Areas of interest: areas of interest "Commercial service"
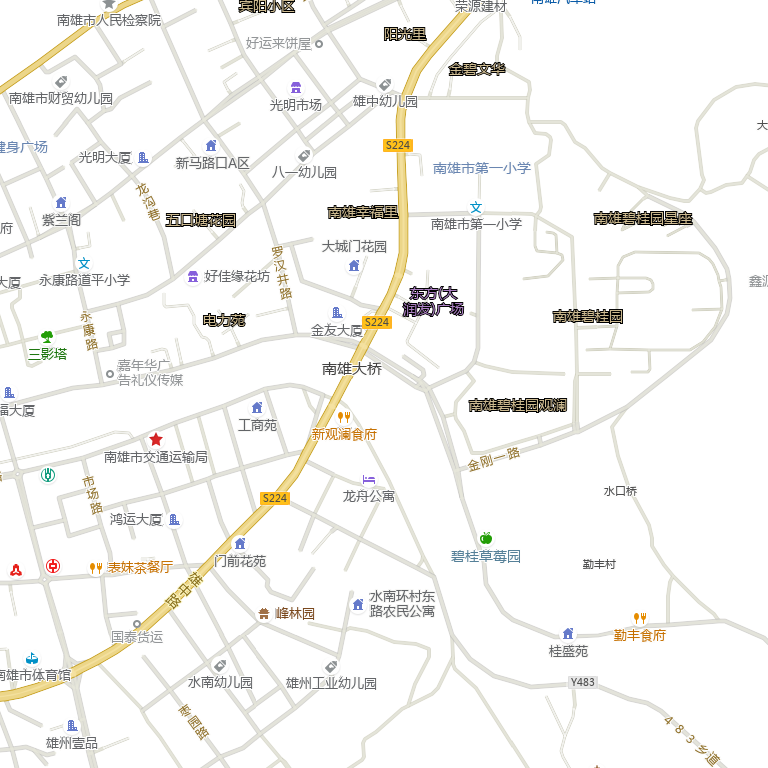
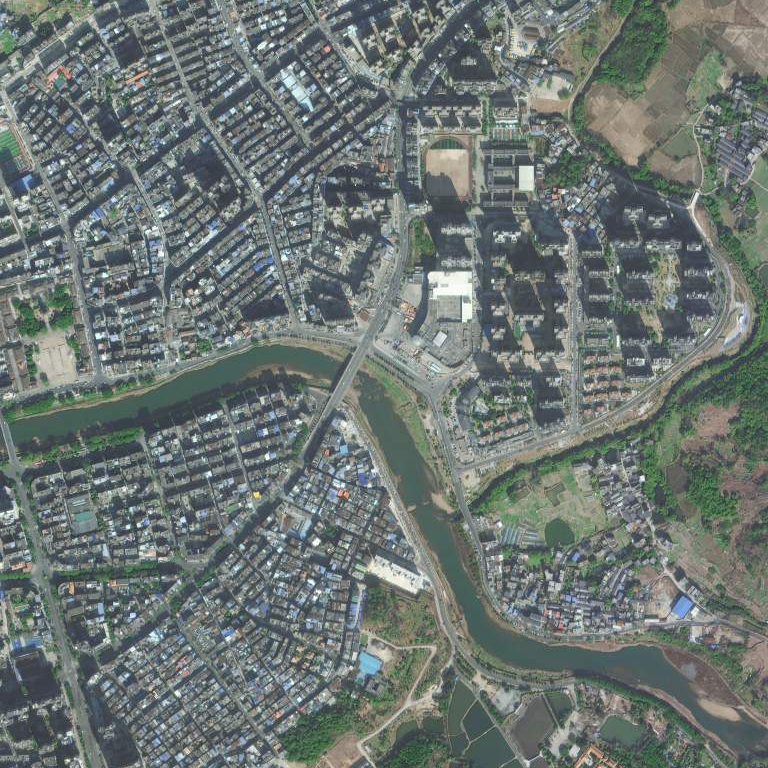